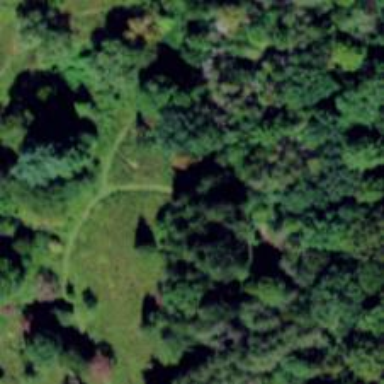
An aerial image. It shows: Footway for hiking.